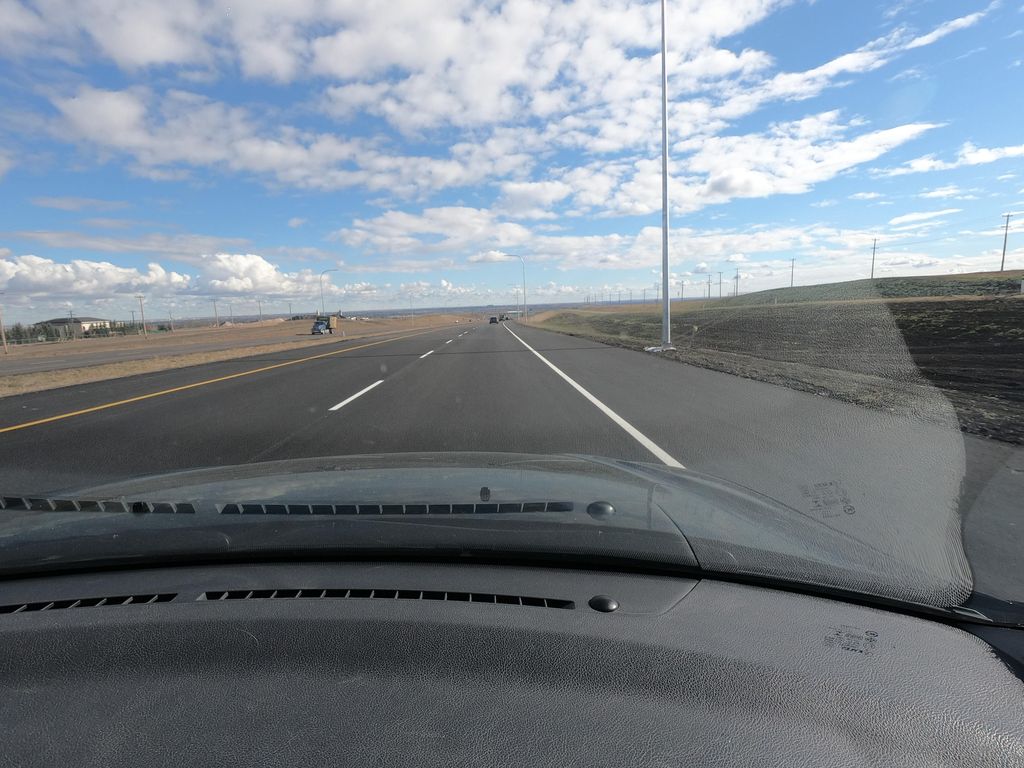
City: calgary